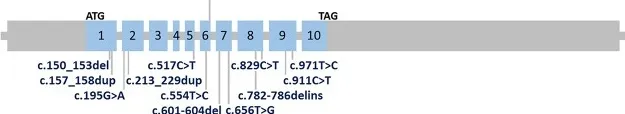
Schematic representation of TTC19 gene (GenBank accession no. NM_017775.3). The blue boxes indicate exons. Novel (shown in red) and previously reported mutations are shown.
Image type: chart (chart)